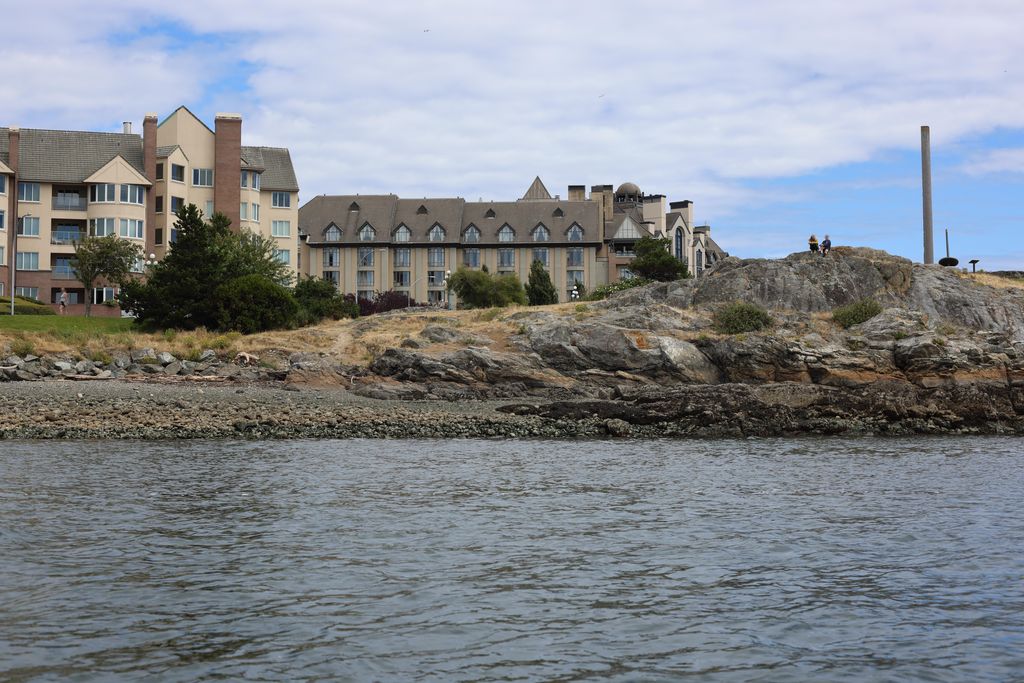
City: victoria